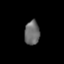
Tissue: lung
Cell type: Others
Senescence score: 0.2069
Nuclear area (px): 361
Mean DAPI intensity: 106.612